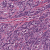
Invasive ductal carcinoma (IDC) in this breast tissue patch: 1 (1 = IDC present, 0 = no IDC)